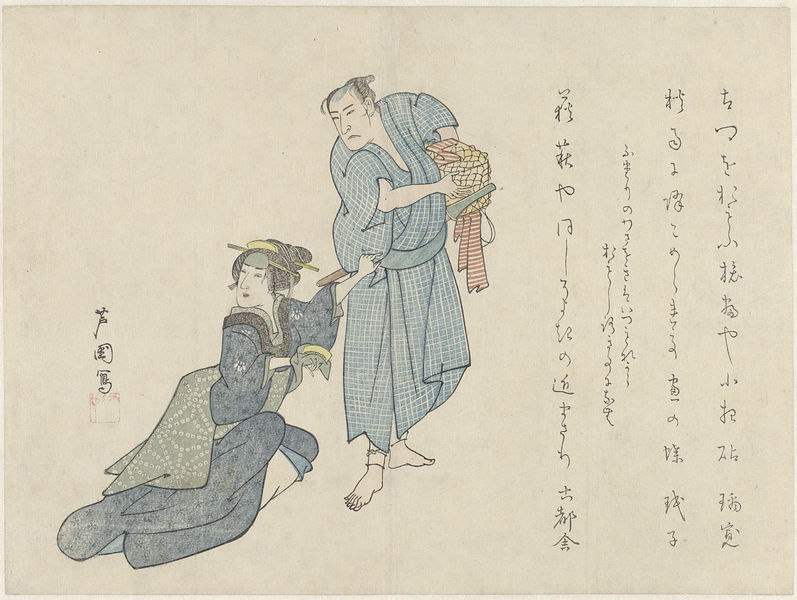
Titel: Vrouw met kam in haar hand en man die mand draagt
Künstler: Ashikuni
Standort: Amsterdam
Institution: Rijksmuseum
Schlagwörter: blau, mann, frau, grau, mund, nase, zeichnung, gürtel, tuch, karo, böse, signatur, haare, sitzend, stehend, paar, theater, füße, holzschnitt, japan, schrift, liegen, bündel, karikatur, korb, japanerin, japanisch, schriftzeichen, barfuss, tusche, hocken, asien, geisha, schwert, knien, asiatisch, stempel, farbholzschnitt, stäbchen, haarnadel, beschriftet, oranment, kimono, samurai, japaner, ballen, komono, geischa